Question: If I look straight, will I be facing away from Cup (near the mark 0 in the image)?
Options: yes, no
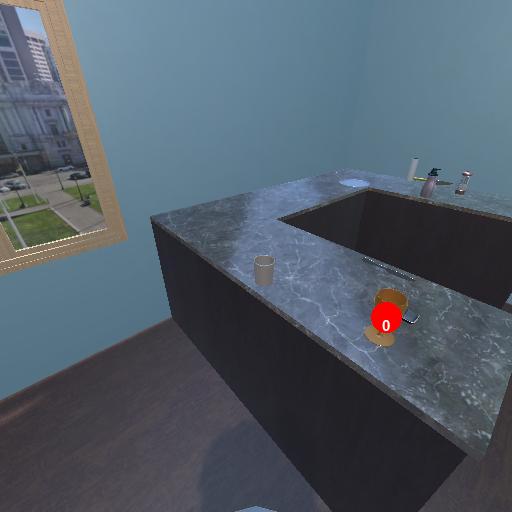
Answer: yes